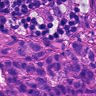
Metastatic tissue present: yes